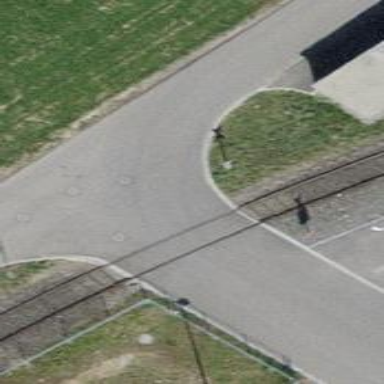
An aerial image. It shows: Level crossing along the railway.